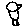
Label: bird